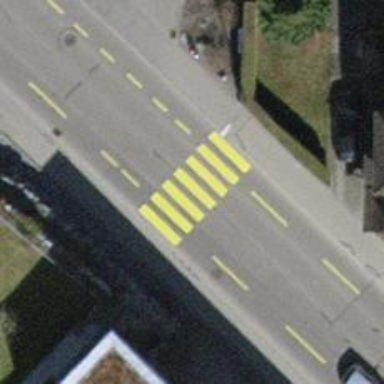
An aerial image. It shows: Uncontrolled crossing on the road.